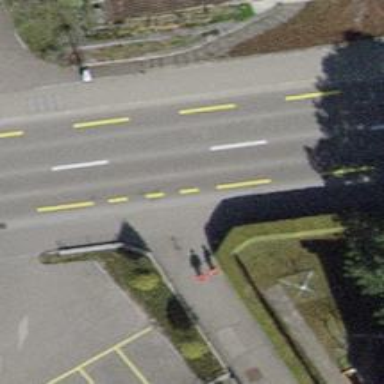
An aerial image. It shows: Bollard barrier.